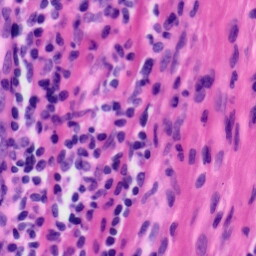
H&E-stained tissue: Tonsil